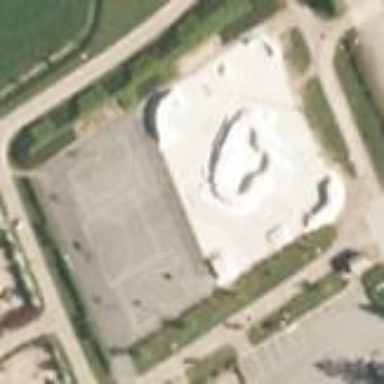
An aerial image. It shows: Asphalt pitch designated for basketball and skateboard sports.